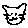
Label: cat